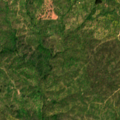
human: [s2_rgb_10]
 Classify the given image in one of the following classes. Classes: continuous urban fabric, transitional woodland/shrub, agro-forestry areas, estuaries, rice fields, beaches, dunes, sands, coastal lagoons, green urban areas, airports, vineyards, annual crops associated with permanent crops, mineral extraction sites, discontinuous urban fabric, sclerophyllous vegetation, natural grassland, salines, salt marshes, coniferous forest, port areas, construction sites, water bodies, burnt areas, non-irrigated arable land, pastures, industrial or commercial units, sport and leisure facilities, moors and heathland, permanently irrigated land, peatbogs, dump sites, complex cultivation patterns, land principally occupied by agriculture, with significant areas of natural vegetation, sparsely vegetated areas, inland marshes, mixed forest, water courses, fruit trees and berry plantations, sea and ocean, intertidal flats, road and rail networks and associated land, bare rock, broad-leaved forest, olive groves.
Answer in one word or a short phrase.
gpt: continuous urban fabric